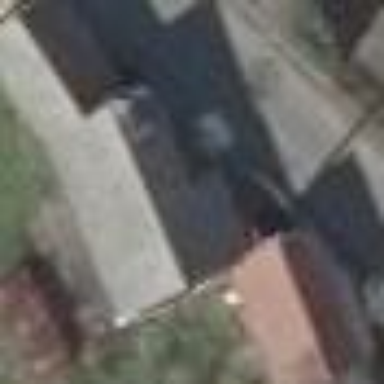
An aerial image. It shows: Flat roof building with grey roof.